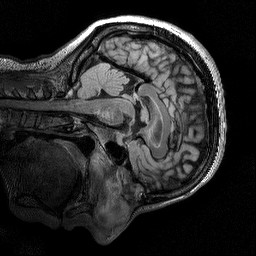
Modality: T2w
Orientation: sagittal
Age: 51
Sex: female
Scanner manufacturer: siemens
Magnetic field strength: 3 T
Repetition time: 5 s
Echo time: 0.386 s